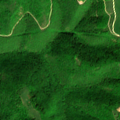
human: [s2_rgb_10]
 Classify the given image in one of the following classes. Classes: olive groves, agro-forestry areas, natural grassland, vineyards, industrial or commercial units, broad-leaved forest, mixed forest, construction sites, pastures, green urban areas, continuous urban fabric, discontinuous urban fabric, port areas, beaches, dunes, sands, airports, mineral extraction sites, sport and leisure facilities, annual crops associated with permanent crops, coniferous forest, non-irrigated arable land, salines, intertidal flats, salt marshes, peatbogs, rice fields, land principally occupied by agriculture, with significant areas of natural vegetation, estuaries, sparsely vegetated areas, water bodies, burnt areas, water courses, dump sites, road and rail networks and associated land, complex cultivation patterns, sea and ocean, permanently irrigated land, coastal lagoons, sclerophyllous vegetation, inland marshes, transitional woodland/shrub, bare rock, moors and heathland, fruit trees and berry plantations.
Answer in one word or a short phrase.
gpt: complex cultivation patterns, broad-leaved forest, transitional woodland/shrub